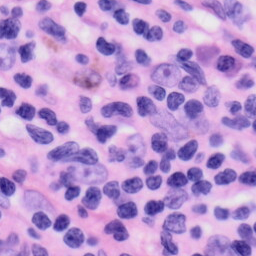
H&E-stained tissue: Skin